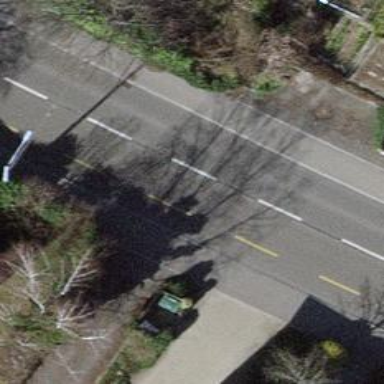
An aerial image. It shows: Unmarked crossing with traffic calming table on the road.